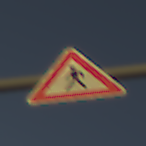
Verkehrszeichen: FussgaengerRechts
Umgebung: Outdoor, Nature
Tageszeit: MorningAfternoon
Wetter: PartlyCloudy
Licht: Natural
Jahreszeit: NotSpecified
Kontrast: HighContrast